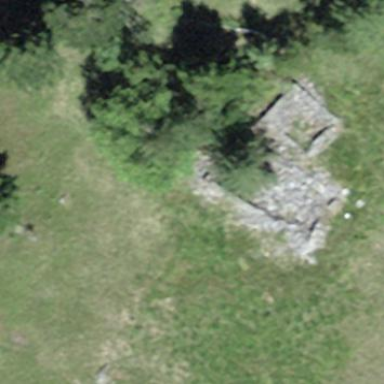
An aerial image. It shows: View of historic ruins.